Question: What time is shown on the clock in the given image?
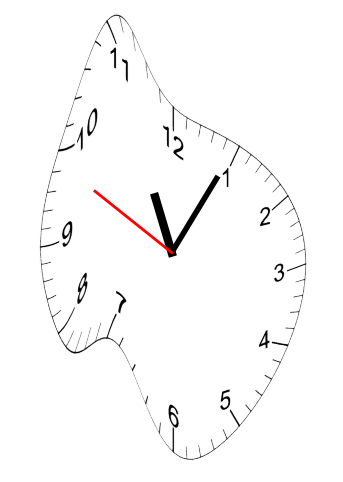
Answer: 11:04:49